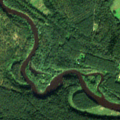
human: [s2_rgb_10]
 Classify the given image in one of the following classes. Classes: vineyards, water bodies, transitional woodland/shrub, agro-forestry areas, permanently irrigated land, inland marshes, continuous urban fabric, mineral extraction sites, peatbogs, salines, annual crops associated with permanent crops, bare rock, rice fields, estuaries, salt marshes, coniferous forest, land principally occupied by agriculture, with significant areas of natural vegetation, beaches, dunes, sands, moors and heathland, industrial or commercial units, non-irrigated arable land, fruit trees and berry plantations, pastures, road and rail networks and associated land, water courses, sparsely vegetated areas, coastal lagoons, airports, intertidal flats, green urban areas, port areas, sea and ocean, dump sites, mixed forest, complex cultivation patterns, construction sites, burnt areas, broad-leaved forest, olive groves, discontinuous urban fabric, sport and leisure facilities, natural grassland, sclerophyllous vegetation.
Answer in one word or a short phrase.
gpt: pastures, complex cultivation patterns, land principally occupied by agriculture, with significant areas of natural vegetation, broad-leaved forest, coniferous forest, mixed forest